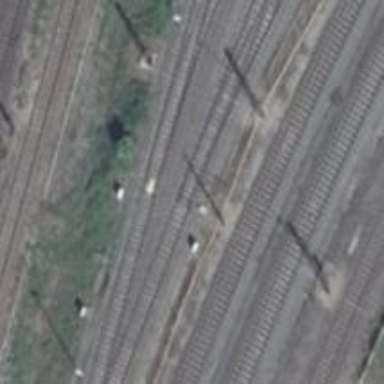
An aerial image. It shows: Railway switch.